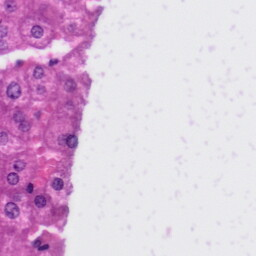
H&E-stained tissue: Liver